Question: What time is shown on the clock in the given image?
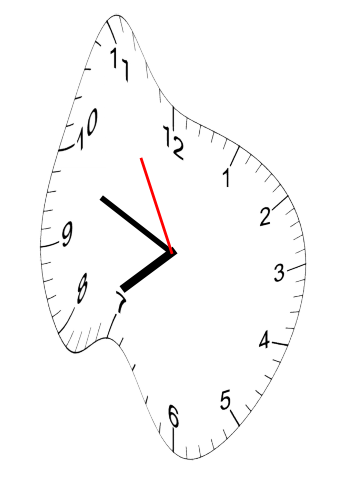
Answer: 07:48:55